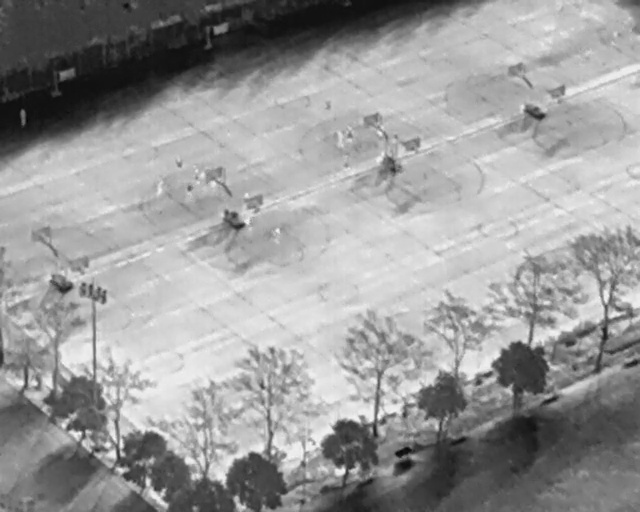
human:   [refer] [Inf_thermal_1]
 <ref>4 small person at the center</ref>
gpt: <box>[[29, 33, 32, 35, 2], [32, 35, 34, 36, 2], [37, 37, 39, 38, 2], [58, 29, 60, 31, 21]]</box>